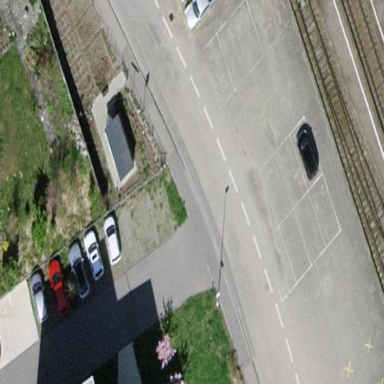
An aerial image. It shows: Parking lot with asphalt surface designated for park and ride for train commuters.